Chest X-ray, PA view. Patient: 37 years old, sex M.
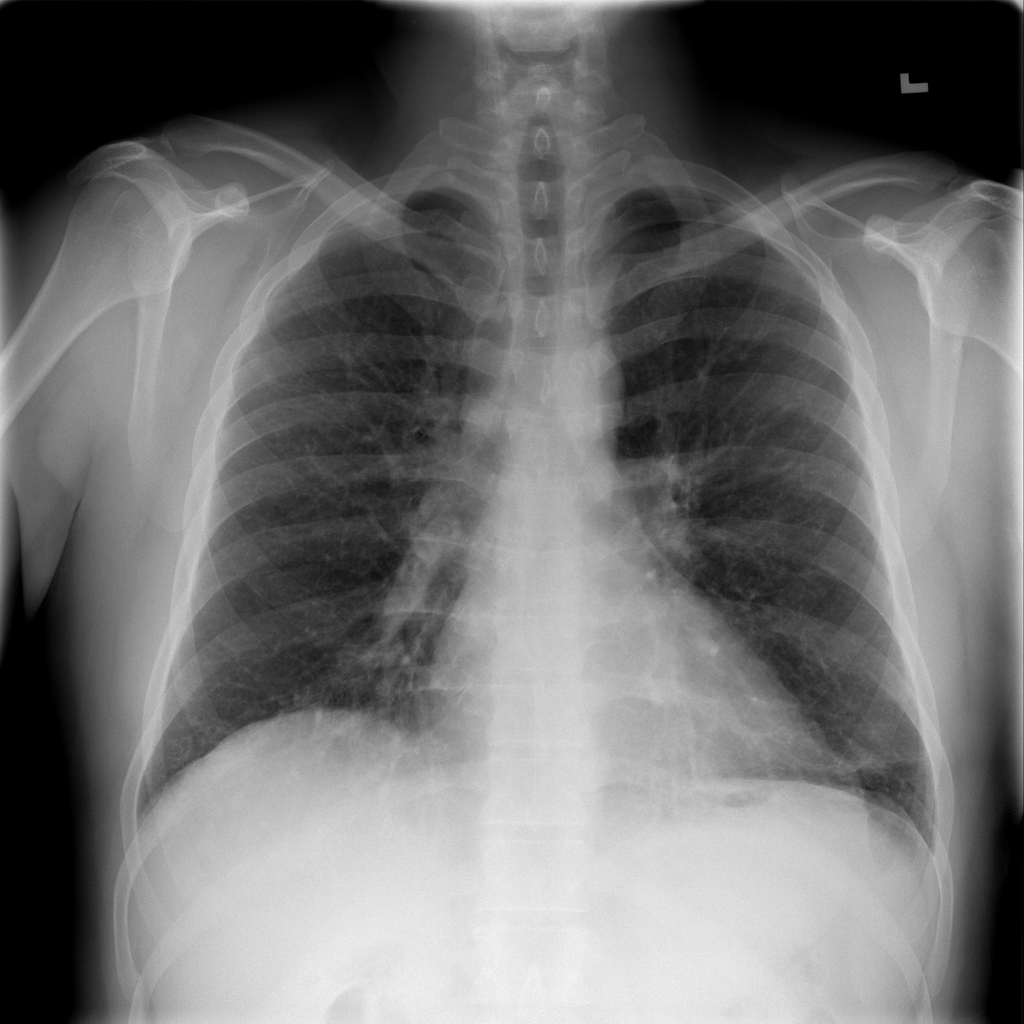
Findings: No Finding